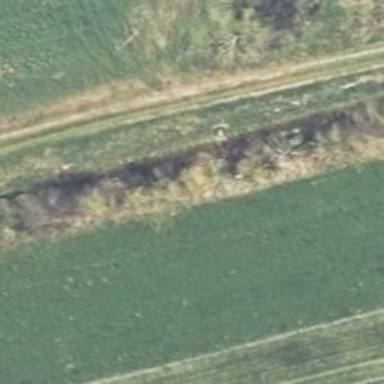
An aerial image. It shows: Row of deciduous broadleaved trees.